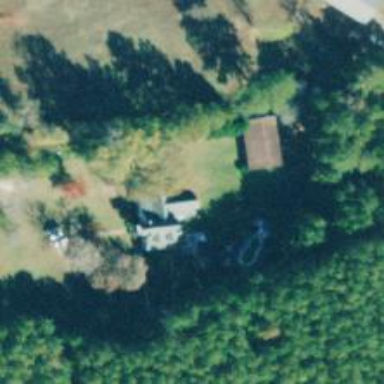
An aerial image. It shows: Simple and straightforward house.